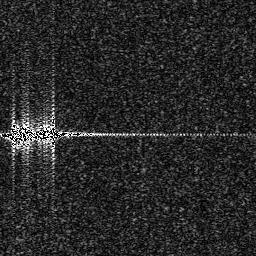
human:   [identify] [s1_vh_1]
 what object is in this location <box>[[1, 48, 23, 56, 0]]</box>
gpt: <ref>1 medium ship at the left</ref>